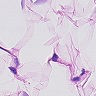
Metastatic tissue present: no